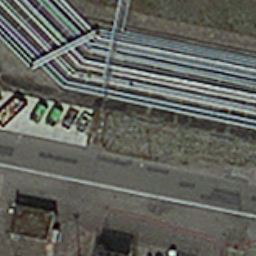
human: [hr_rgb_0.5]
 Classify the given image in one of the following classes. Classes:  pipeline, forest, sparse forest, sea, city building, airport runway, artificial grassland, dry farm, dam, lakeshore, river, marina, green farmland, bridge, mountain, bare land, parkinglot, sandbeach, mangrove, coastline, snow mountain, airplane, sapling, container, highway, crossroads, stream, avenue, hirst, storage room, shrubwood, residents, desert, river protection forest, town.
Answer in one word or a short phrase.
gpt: pipeline